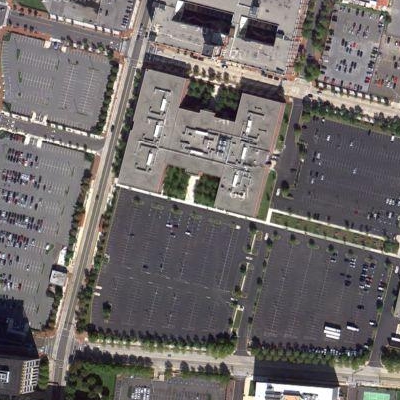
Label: Parking